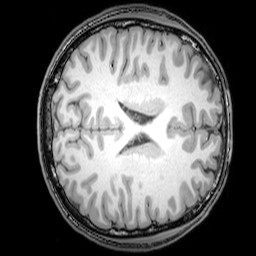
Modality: T1w
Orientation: axial
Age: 22
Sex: male
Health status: healthy
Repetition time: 0.081 s
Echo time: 0.037 s